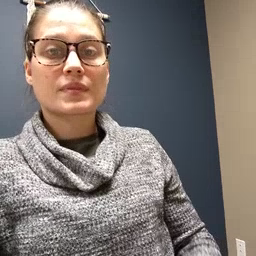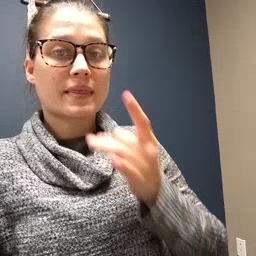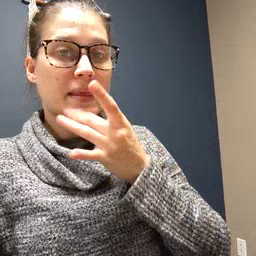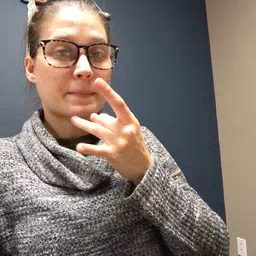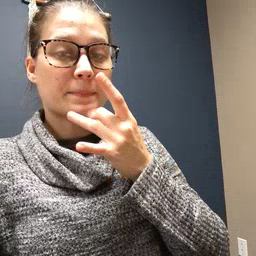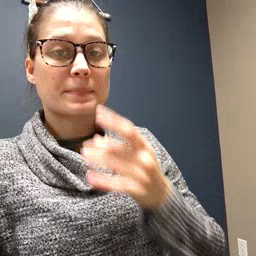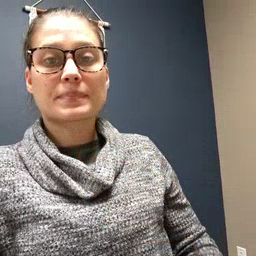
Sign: lamp